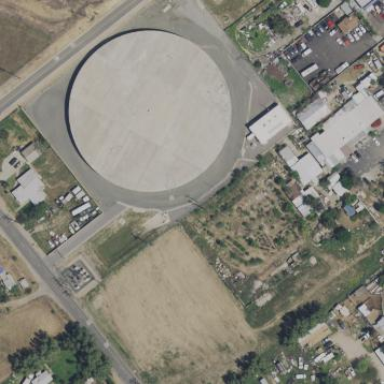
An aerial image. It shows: Building with storage tank.